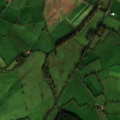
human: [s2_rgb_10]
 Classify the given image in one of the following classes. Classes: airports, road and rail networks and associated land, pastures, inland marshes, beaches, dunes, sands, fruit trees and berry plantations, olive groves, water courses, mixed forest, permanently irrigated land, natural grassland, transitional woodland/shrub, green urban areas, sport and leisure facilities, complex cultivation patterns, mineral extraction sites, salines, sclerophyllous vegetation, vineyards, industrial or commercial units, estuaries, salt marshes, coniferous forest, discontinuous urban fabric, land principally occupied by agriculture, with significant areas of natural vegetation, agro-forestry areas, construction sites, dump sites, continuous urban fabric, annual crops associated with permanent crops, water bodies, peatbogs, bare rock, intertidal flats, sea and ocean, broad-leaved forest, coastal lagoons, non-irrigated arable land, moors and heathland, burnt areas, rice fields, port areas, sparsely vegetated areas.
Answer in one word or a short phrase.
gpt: pastures, transitional woodland/shrub